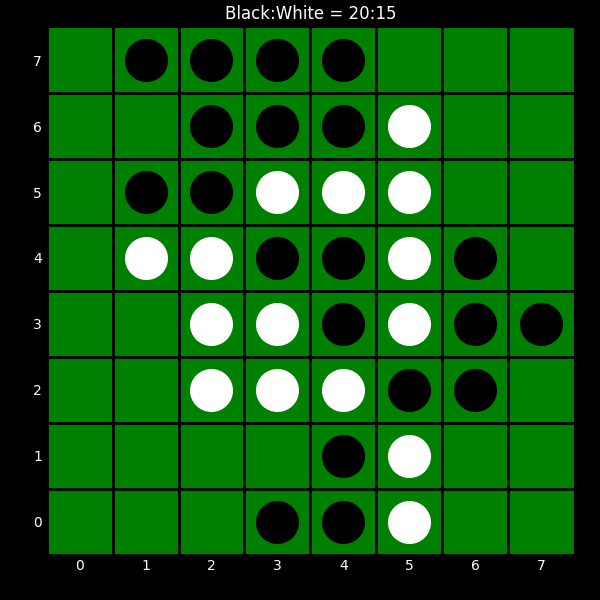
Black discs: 20
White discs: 15